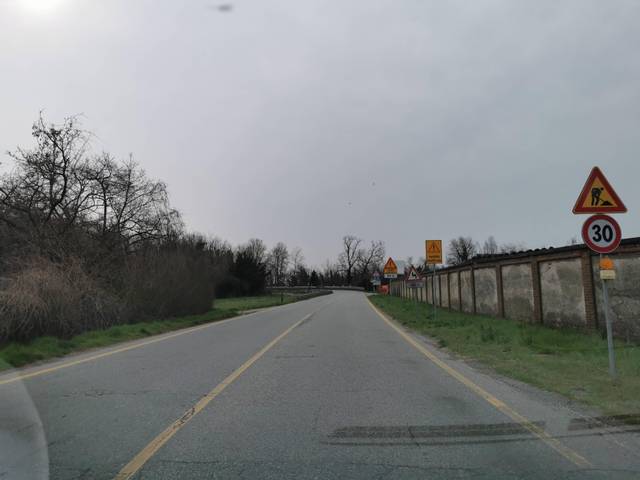
Region: Italy
Coordinates: 45.47, 8.588